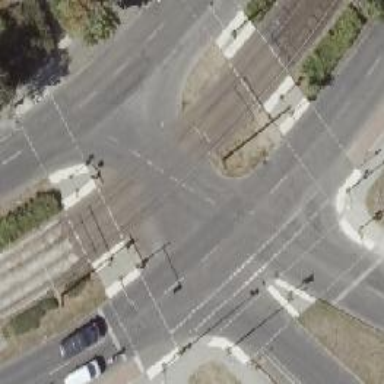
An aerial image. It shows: Tram level crossing on the railway.